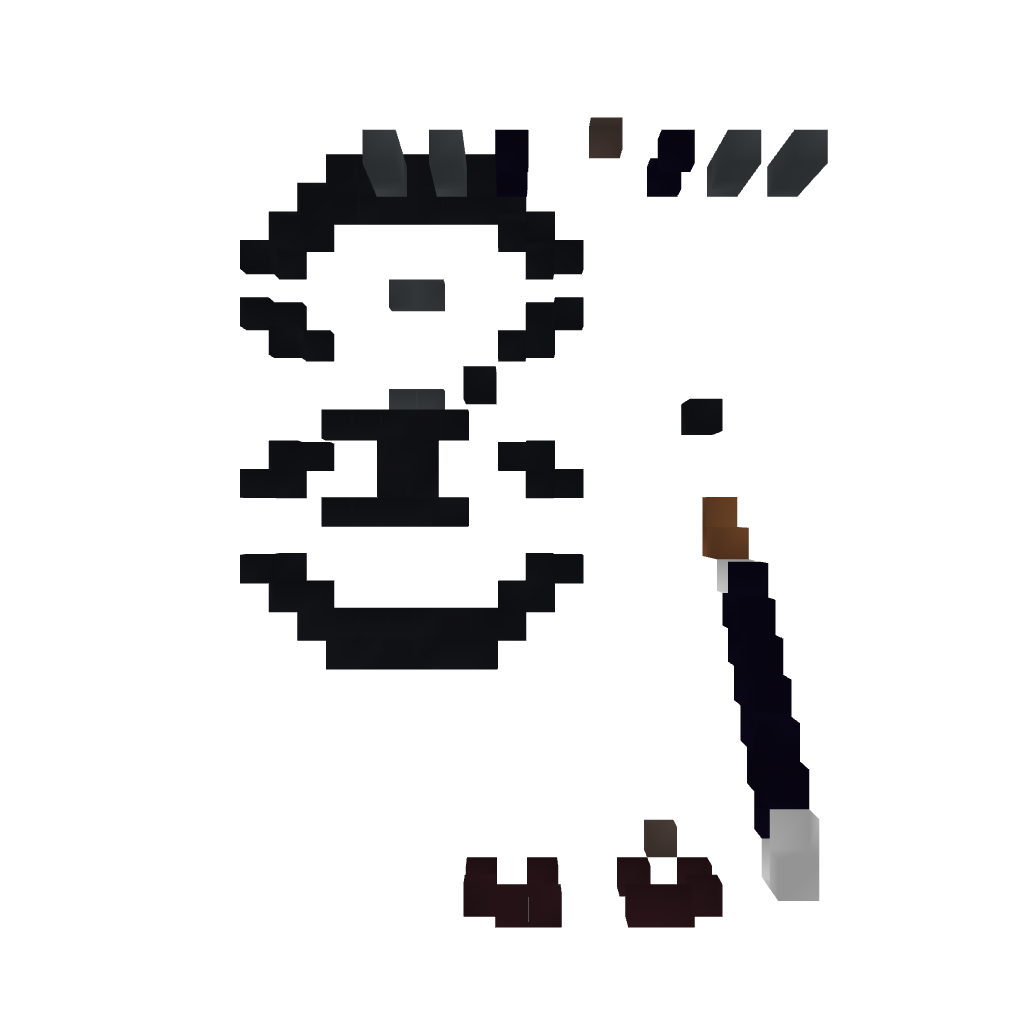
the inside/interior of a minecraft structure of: Myrmidon Statue